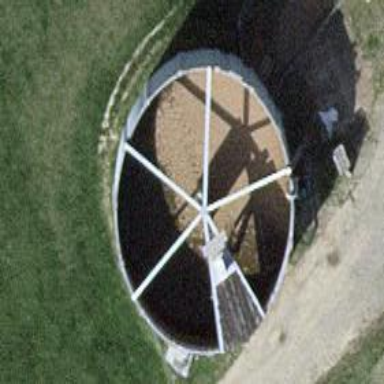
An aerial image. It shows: Slurry tank building.